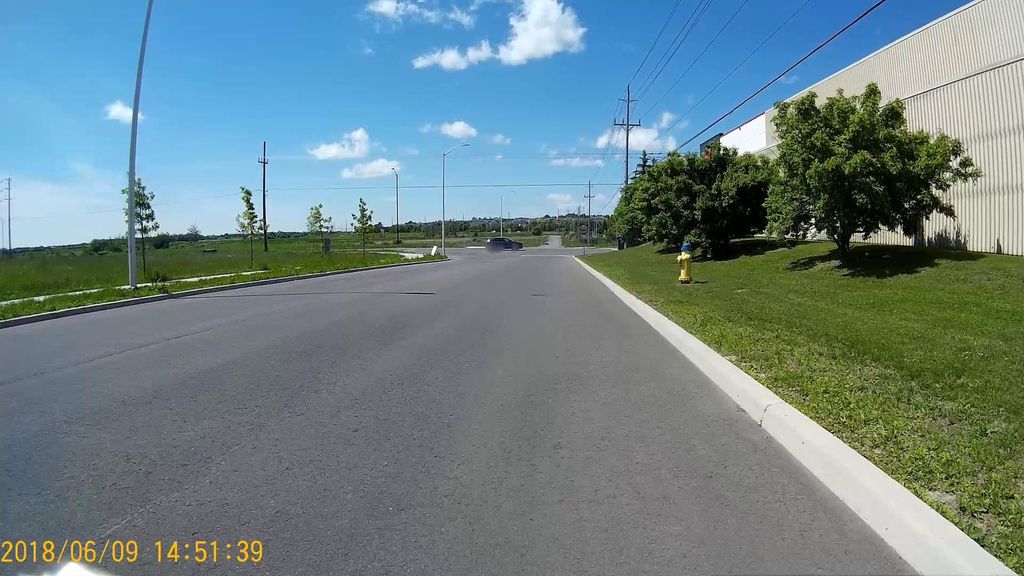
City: ottawa-gatineau